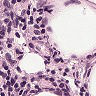
Metastatic tissue present: no